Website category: university
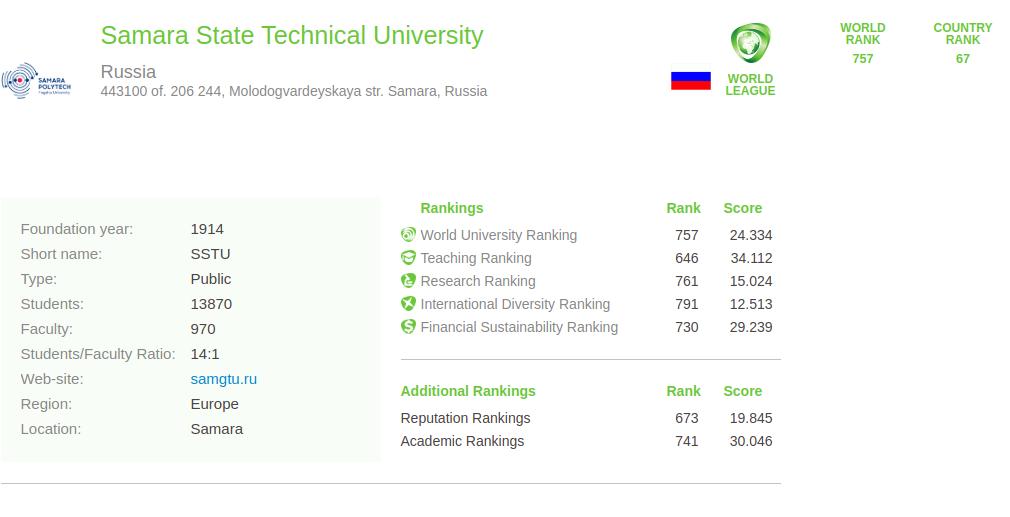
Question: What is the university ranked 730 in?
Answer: Financial Sustainability Ranking

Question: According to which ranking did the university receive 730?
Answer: Financial Sustainability Ranking

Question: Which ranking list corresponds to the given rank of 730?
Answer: Financial Sustainability Ranking

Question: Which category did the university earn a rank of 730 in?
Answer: Financial Sustainability Ranking

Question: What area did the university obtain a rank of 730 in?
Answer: Financial Sustainability Ranking

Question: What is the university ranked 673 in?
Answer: Reputation Rankings

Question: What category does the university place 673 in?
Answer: Reputation Rankings

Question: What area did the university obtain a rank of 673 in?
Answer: Reputation Rankings

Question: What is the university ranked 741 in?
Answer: Academic Rankings

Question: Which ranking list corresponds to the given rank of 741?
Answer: Academic Rankings

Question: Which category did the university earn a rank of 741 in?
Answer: Academic Rankings

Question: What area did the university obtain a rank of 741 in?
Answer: Academic Rankings

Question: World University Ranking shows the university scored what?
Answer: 24.334

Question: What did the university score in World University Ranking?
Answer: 24.334

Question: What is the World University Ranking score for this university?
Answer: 24.334

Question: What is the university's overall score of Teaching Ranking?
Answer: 34.112

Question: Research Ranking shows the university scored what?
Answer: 15.024

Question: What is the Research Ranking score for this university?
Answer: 15.024

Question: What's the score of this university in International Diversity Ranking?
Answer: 12.513

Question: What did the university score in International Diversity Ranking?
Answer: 12.513

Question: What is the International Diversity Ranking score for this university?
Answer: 12.513

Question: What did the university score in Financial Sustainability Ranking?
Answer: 29.239

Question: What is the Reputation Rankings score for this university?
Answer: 19.845

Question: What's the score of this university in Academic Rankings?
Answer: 30.046

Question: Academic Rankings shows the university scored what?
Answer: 30.046

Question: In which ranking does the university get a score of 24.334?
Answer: World University Ranking

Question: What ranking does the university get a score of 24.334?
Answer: World University Ranking

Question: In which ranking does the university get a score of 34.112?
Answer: Teaching Ranking

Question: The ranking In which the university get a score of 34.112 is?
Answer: Teaching Ranking

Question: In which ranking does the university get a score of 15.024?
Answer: Research Ranking

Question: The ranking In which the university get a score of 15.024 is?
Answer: Research Ranking

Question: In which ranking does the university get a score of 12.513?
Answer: International Diversity Ranking

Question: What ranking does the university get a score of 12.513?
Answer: International Diversity Ranking

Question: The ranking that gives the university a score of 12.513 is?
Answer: International Diversity Ranking

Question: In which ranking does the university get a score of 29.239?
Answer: Financial Sustainability Ranking

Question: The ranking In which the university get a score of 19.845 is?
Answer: Reputation Rankings

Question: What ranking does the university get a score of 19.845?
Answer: Reputation Rankings

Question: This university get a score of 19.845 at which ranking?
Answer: Reputation Rankings

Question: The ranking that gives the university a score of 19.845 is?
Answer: Reputation Rankings

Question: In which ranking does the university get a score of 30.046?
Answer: Academic Rankings

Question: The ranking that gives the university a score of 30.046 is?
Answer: Academic Rankings